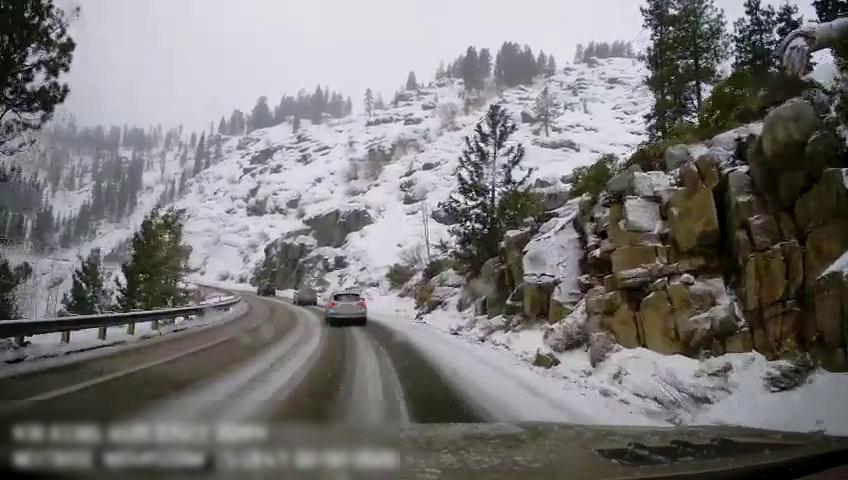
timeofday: Day
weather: Snowy
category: Drivable Space
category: Vehicles | Car
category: Vehicles | Car
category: Vehicles | Car